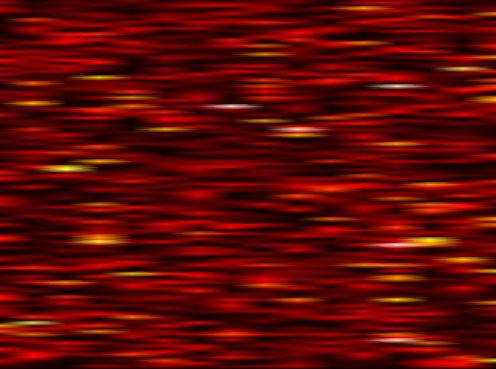
Label: FBMC